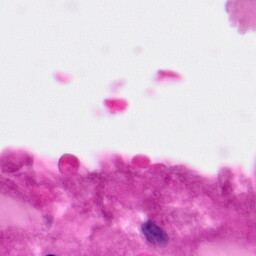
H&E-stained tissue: Pancreatic